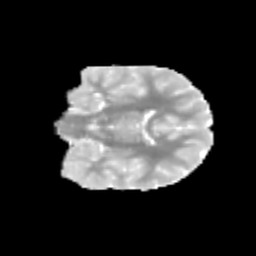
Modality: MD
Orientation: coronal
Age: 9
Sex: male
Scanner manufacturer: siemens
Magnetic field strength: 3 T
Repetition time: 3.8 s
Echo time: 0.07 s